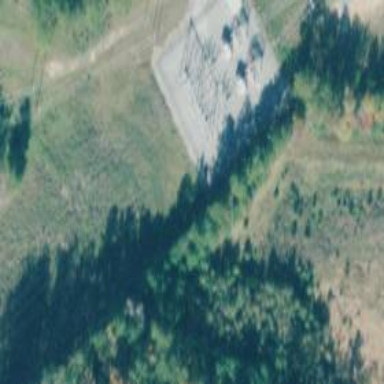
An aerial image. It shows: Industrial power substation surrounded by fence.